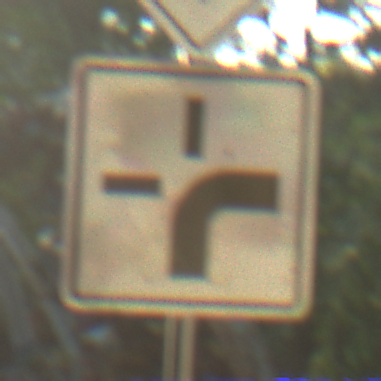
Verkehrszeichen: VerlaufVorfahrtsstrasse3
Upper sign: Vorfahrtsstrasse
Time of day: SunriseSunset
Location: Outdoor (Suburban)
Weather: Clear
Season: NotSpecified
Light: Natural